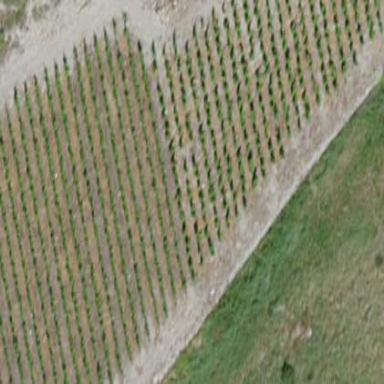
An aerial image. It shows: Vineyard growing grapes.